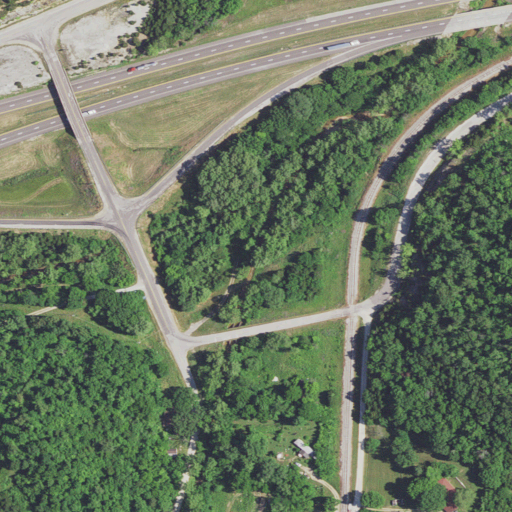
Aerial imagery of valley in Missouri named Smith Hollow containing deciduous forest, medium intensity development, low intensity development, open development, shrub, pasture, mixed forest, and barren land